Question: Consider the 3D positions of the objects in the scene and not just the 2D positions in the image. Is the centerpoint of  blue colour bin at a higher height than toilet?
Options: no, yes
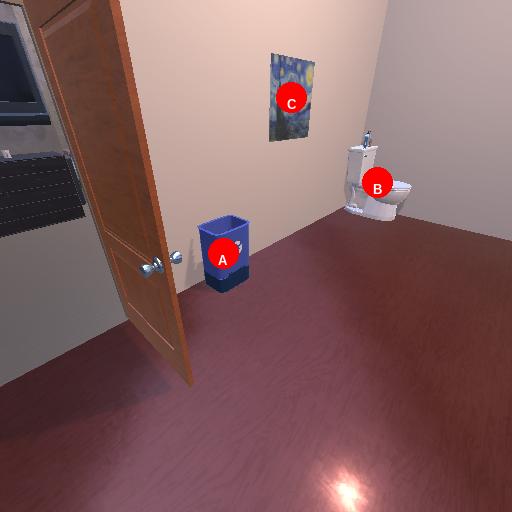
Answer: no